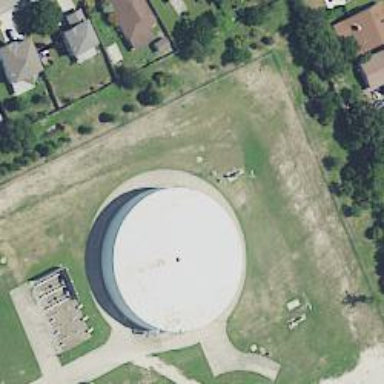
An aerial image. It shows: Water tower that is man-made structure.